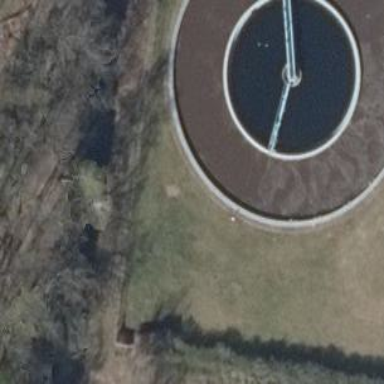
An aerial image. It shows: Building that houses wastewater plant.